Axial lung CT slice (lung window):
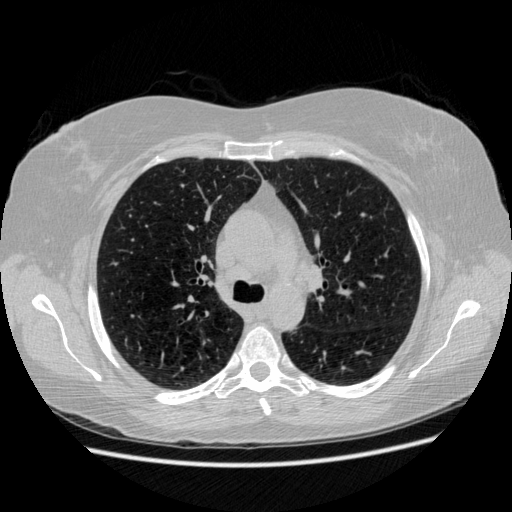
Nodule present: no